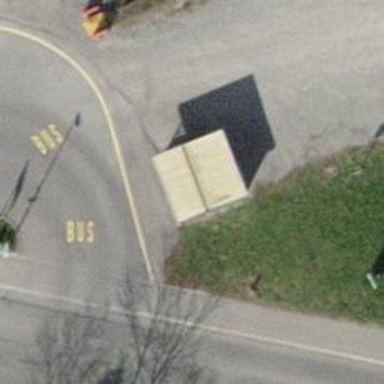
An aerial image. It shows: Brown bench in the vicinity.